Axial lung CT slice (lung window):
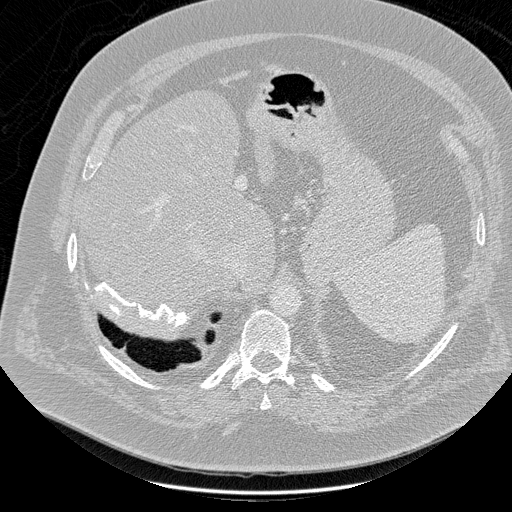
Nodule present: no